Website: lowes
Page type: receipt
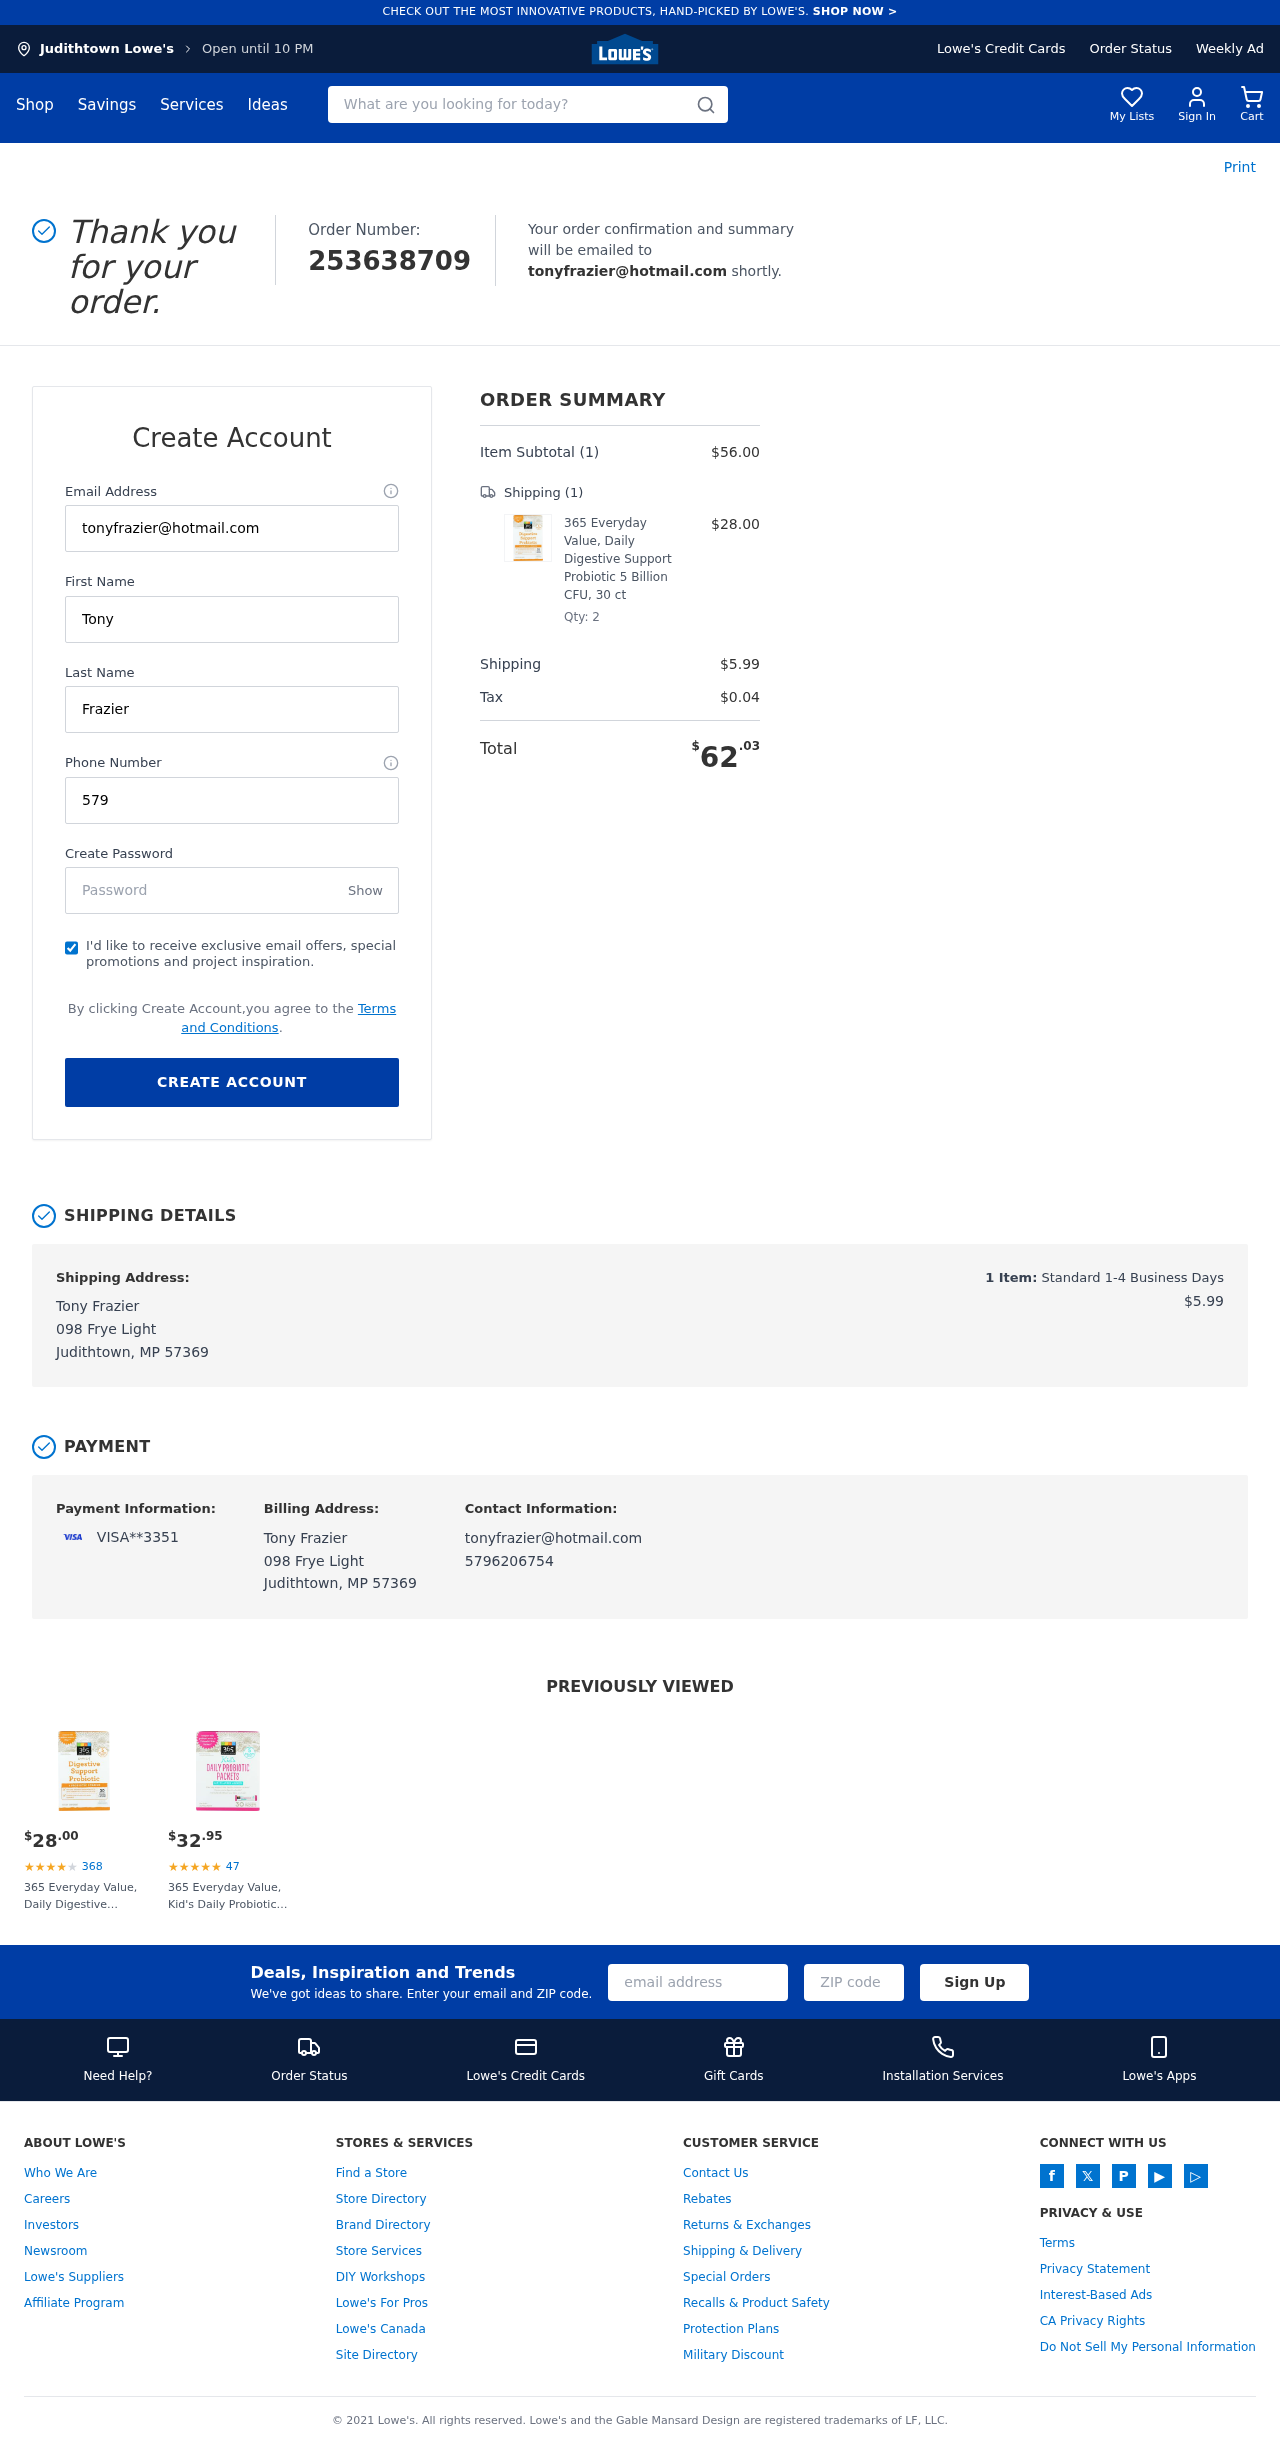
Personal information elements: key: PII_CARD_LAST4
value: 3351
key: PII_CARD_TYPE
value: VISA
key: PII_CITY
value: Judithtown
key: PII_EMAIL
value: tonyfrazier@hotmail.com
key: PII_FULLNAME
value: Tony Frazier
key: PII_PHONE
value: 5796206754
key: PII_STREET
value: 098 Frye Light
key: PII_FIRSTNAME
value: Tony
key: PII_LASTNAME
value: Frazier
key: PII_CITY_STATE_ZIP
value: Judithtown, MP 57369
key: PII_FULLNAME2
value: Tony Frazier
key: PII_FULLNAME3
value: Tony Frazier
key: PII_FIRSTNAME2
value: Tony
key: PII_FIRSTNAME3
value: Tony
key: PII_LASTNAME2
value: Frazier
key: PII_LASTNAME3
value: Frazier
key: PII_FIRSTNAME_DERIVED
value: Tony
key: PII_LASTNAME_DERIVED
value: Frazier
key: PII_FULLNAME_DERIVED
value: Tony Frazier
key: PII_NAME_FULL_DERIVED
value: Tony Frazier
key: PII_STREET2
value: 098 Frye Light
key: PII_CITY_STATE_ZIP2
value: Judithtown, MP 57369
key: PII_EMAIL2
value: tonyfrazier@hotmail.com
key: PII_EMAIL3
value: tonyfrazier@hotmail.com
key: PII_PHONE_LINE
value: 6754
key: PII_PHONE_SUFFIX
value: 6754
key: PII_PHONE2
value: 5796206754
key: PII_PHONE3
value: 5796206754
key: PII_PHONE_NUMERIC
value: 5796206754
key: PII_PHONE_LINE_NUMERIC
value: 6754
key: PII_PHONE_SUFFIX_NUMERIC
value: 6754
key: PII_PHONE2_NUMERIC
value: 5796206754
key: PII_PHONE3_NUMERIC
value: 5796206754
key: PII_PHONE_DIGITS
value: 5796206754
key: PII_PHONE_LAST4
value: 6754
Product elements: key: PRODUCT1_NAME
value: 365 Everyday Value, Daily Digestive Support Probiotic 5 Billion CFU, 30 ct
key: PRODUCT1_PRICE
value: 28
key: PRODUCT1_QUANTITY
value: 2
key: PRODUCT2_NAME
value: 365 Everyday Value, Kid's Daily Probiotic Packets, 30 ct
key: PRODUCT2_NUM_RATINGS
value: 47
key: PRODUCT2_PRICE
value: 32.95
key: PRODUCT1_PRICE2
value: $28.00
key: PRODUCT1_RATING2
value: ★
★
★
★
★
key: PRODUCT1_NUM_RATINGS2
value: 368
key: PRODUCT1_NAME2
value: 365 Everyday Value, Daily Digestive Support Probiotic 5 Billion CFU, 30 ct
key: PRODUCT2_RATING
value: ★
★
★
★
★
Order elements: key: ORDER_ID
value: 253638709
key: ORDER_NUM_ITEMS
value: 1
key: ORDER_SUBTOTAL
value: $56.00
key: ORDER_NUM_ITEMS2
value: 1
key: ORDER_SHIPPING_COST
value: $5.99
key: ORDER_TAX
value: $0.04
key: ORDER_TOTAL
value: $62.03
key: ORDER_NUM_ITEMS3
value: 1
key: ORDER_SHIPPING_COST2
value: $5.99
Search elements: key: HEADER_SEARCH
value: What are you looking for today?